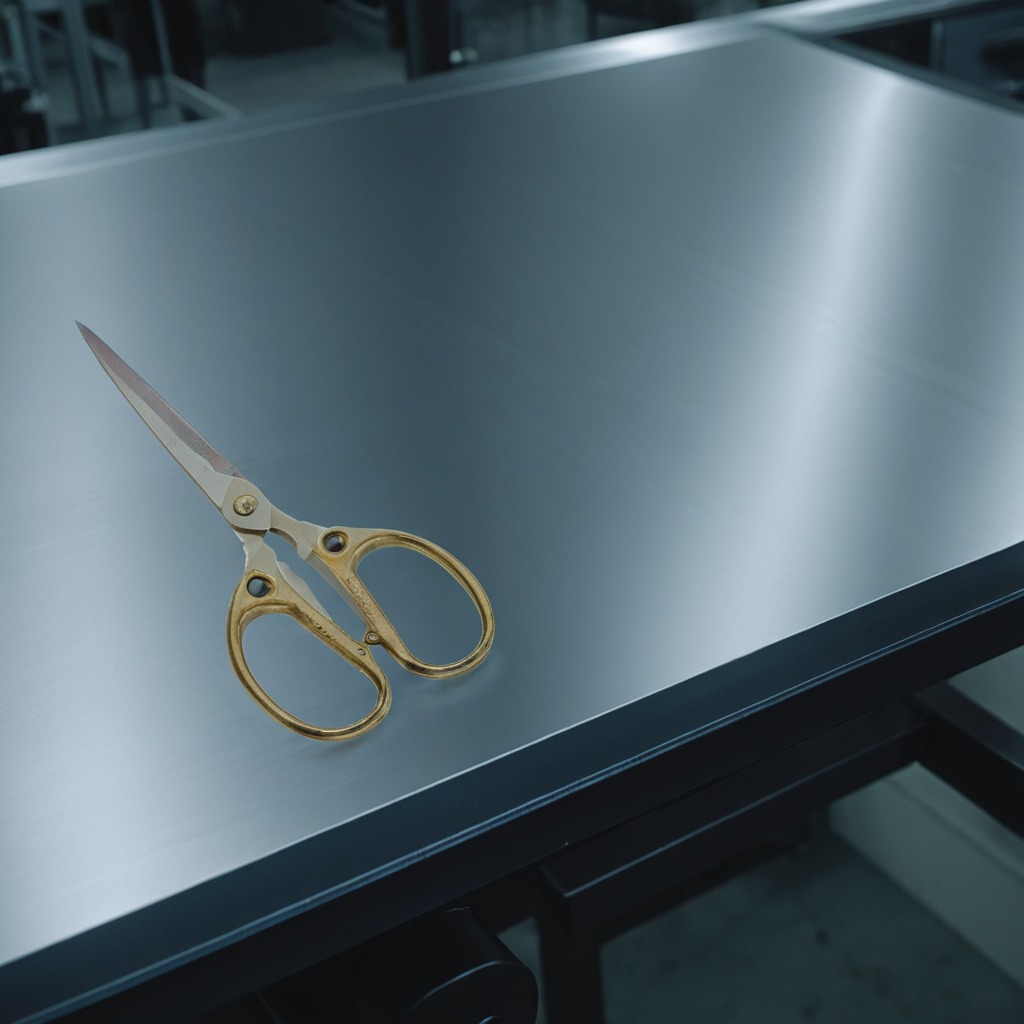
A scissor is lying on the metal table in a machine shop under fluorescent lights.